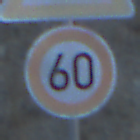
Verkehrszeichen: Geschwindigkeit60
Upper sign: EinseitigVerengteFahrbahnLinks
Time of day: SunriseSunset
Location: Outdoor (RoadRail)
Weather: Clear
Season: NotSpecified
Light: Natural